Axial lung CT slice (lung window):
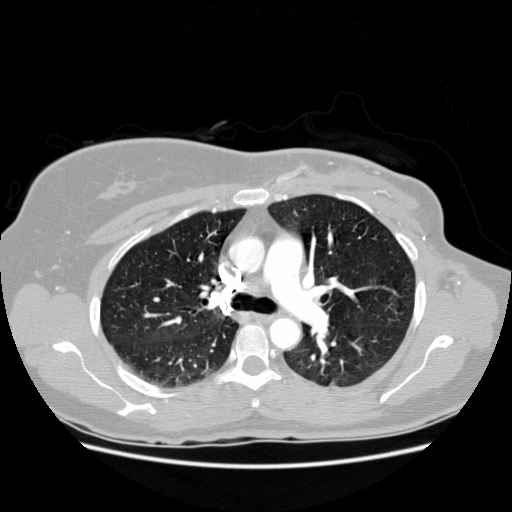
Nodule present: no